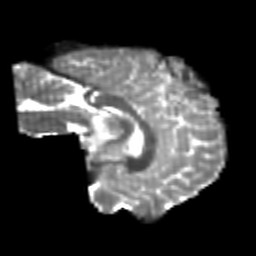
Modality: T2w
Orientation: sagittal
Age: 25
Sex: male
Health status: healthy
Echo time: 0.074 s